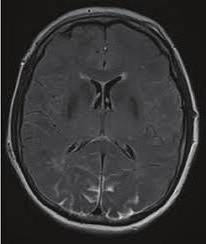
Label: notumor